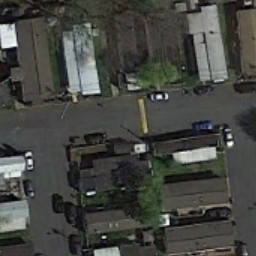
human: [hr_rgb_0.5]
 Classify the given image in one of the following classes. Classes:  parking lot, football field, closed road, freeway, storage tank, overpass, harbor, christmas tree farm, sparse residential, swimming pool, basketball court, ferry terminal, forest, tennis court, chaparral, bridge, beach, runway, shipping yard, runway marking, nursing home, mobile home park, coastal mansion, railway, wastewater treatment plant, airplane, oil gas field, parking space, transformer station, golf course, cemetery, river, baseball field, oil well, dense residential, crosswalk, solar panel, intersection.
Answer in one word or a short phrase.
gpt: mobile home park